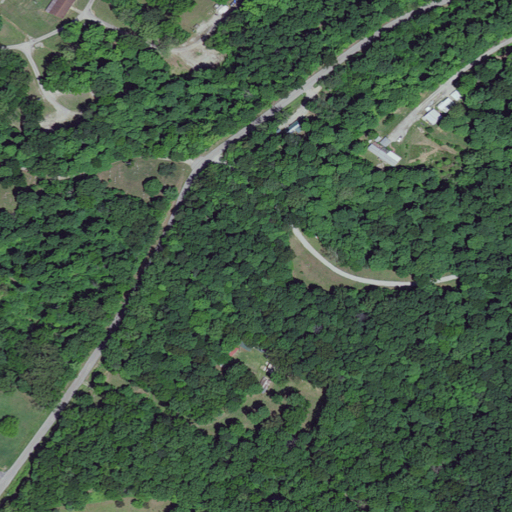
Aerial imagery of mountain in Kentucky named Iron Ore Hill containing deciduous forest, open development, grassland, mixed forest, pasture, and low intensity development